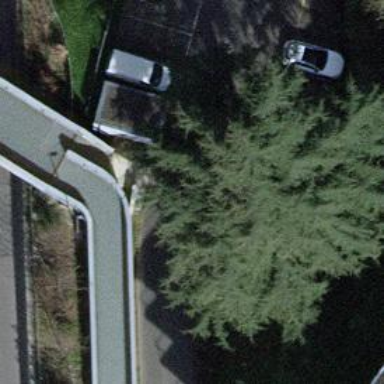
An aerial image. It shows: Lift gate barrier.